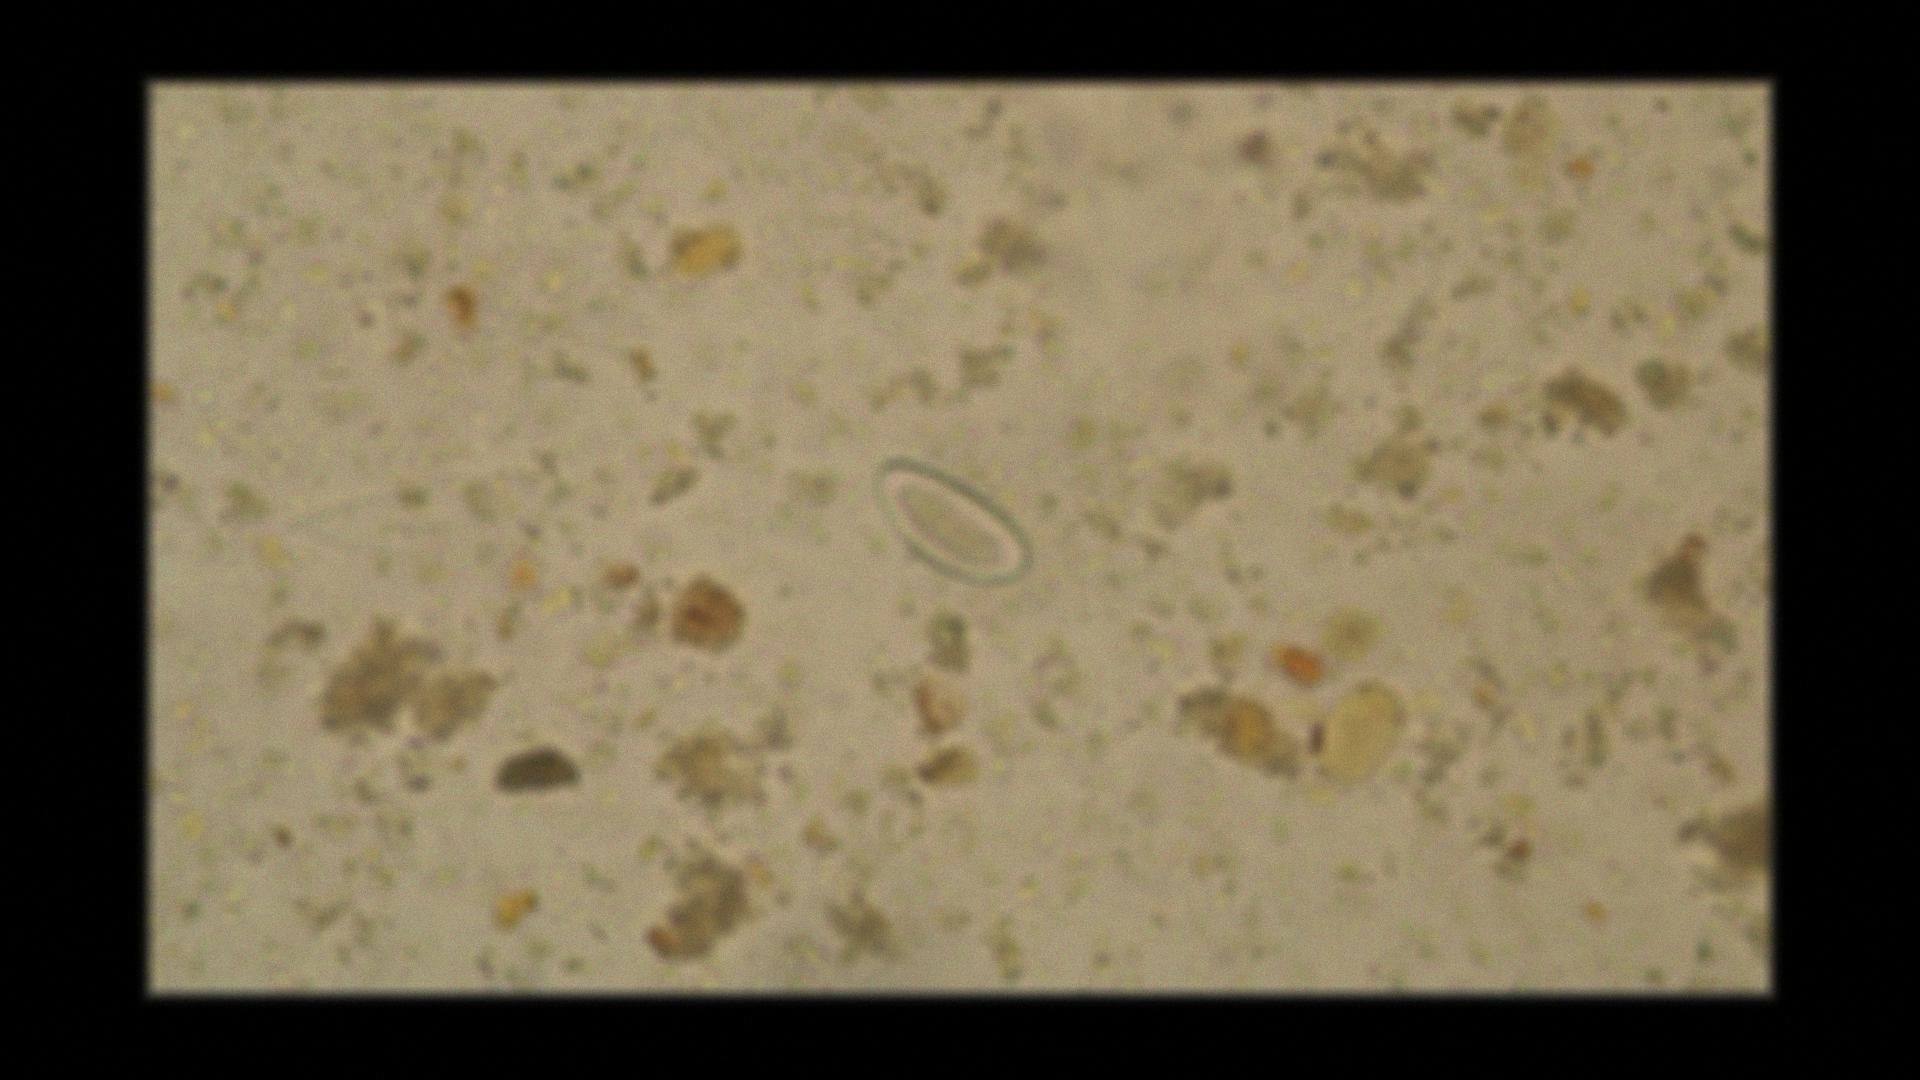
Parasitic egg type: Enterobius vermicularis